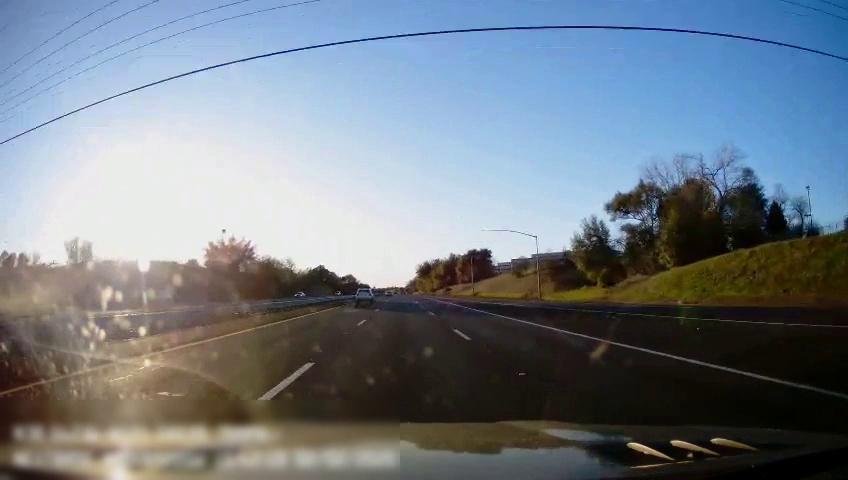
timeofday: Day
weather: Cloudy
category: Drivable Space
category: Vehicles | Car
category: Vehicles | SUV
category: Lanes | Alternate Lane
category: Lanes | Current Lane
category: Lanes | Current Lane
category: Lanes | Alternate Lane
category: Lanes | Alternate Lane